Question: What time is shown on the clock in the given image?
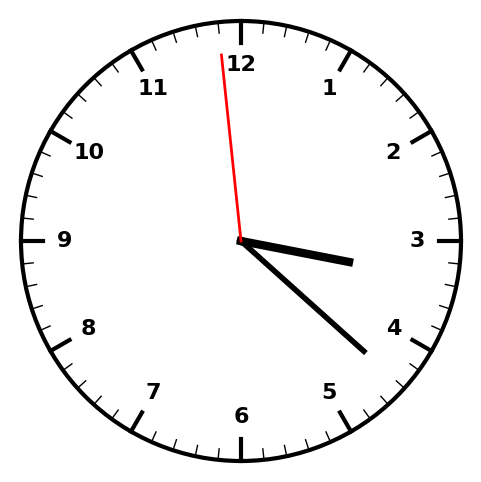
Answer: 03:21:59